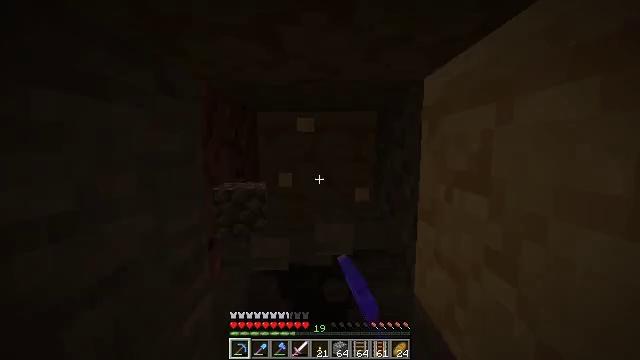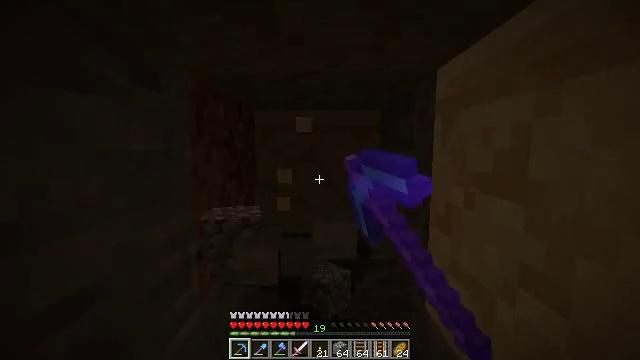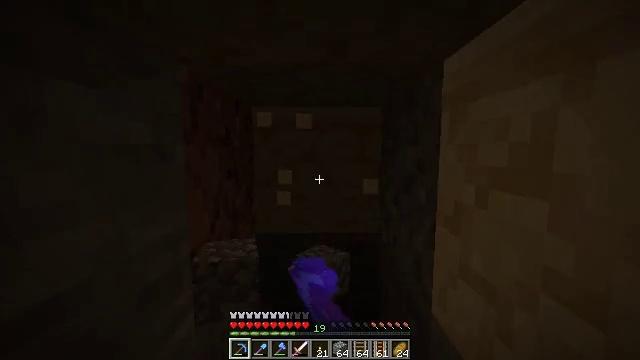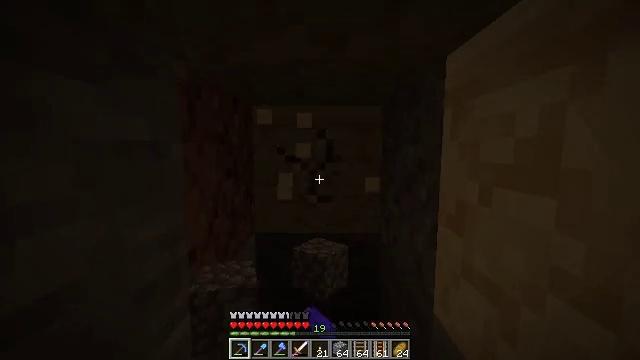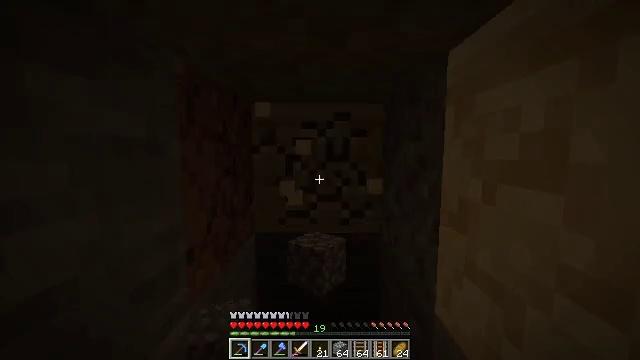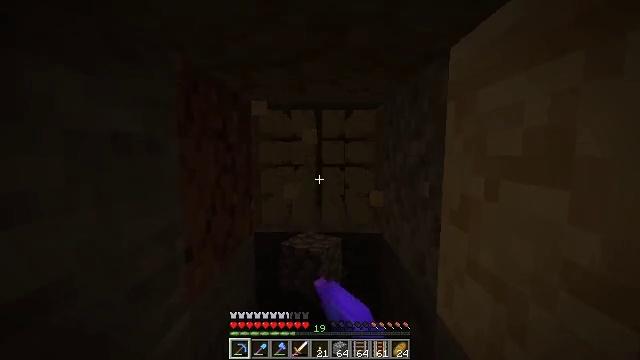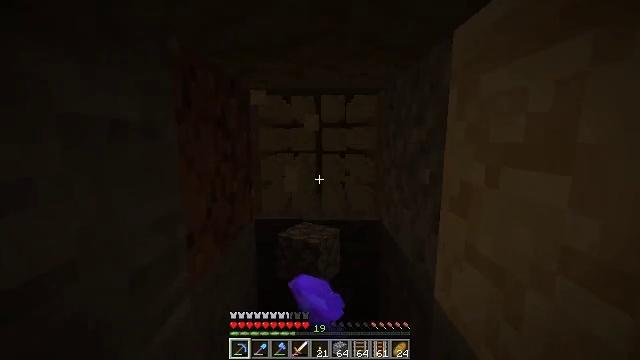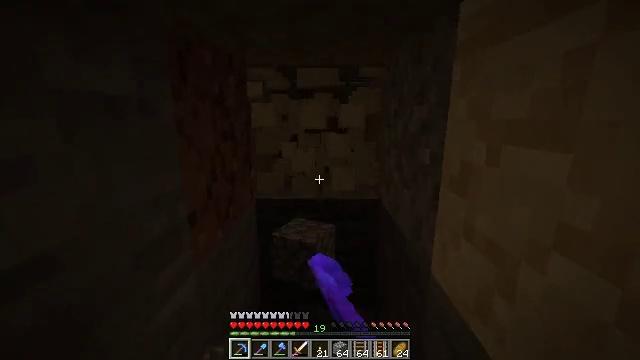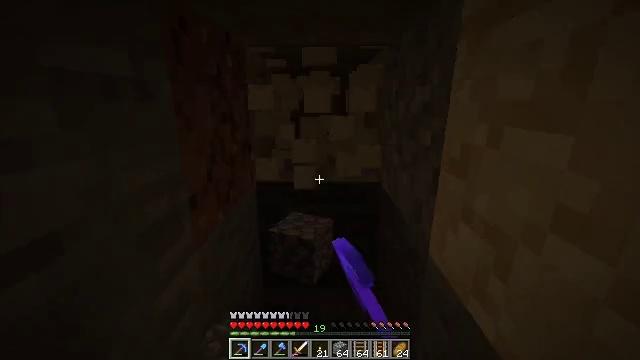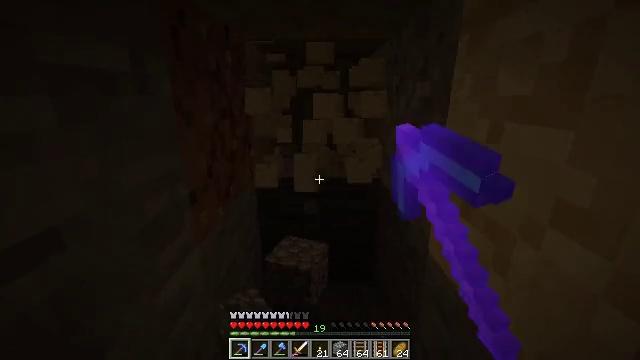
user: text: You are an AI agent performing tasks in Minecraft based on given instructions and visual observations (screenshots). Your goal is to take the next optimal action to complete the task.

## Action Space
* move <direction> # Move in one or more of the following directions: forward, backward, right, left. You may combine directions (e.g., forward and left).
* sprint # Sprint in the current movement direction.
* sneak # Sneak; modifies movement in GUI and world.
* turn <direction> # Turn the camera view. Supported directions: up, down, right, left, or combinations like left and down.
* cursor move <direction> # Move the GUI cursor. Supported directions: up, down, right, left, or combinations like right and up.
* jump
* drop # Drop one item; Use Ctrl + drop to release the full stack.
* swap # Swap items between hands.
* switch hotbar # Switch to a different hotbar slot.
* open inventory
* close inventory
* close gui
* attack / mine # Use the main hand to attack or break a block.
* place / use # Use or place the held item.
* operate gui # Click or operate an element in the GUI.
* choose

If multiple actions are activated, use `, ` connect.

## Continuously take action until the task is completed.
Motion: motion action
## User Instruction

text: Attack the sandstone to break it.
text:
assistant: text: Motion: attack / mine
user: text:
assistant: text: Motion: attack / mine
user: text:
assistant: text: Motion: attack / mine
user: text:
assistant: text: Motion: attack / mine
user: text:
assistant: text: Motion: attack / mine
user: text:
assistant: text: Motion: turn down, attack / mine
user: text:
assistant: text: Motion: turn down, attack / mine
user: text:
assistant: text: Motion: turn down, attack / mine
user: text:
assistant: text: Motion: attack / mine
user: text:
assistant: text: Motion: attack / mine